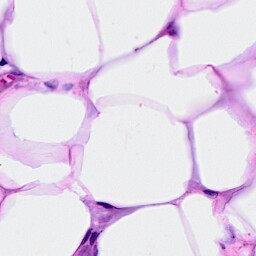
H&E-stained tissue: Breast